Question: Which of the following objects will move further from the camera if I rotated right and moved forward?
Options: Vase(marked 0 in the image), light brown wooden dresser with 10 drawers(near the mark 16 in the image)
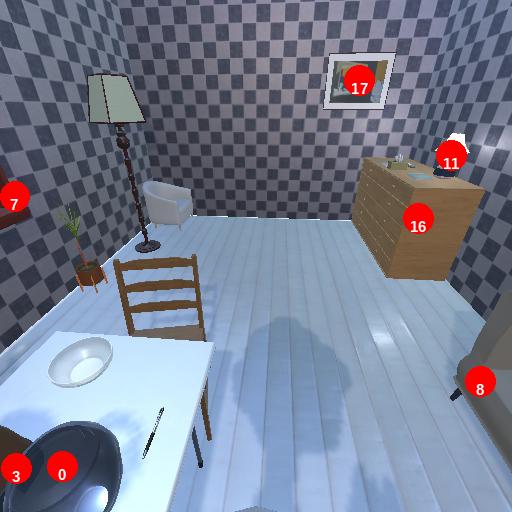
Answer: Vase(marked 0 in the image)